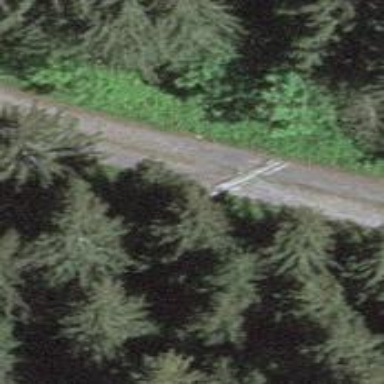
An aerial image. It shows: Unpaved track with grade3 track type.